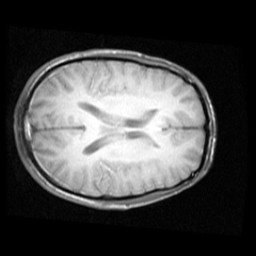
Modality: T1w
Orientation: axial